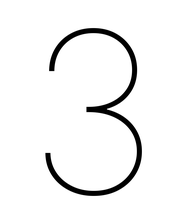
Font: Inter_Thin